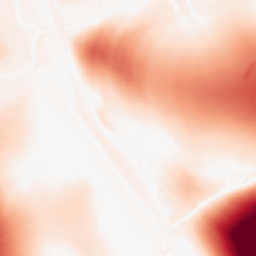
Category: morphological
Decomposition family: tophat
Decomposition parameters: size: 100
mode: white
Upsampling method: area
Upsampling parameters: scale: 2
Upsampling scale: 2